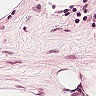
Metastatic tissue present: no